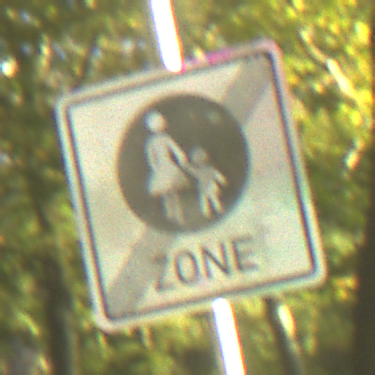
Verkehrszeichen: EndeFussgaengerzone
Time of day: SunriseSunset
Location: Outdoor (Nature)
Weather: PartlyCloudy
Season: NotSpecified
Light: Natural